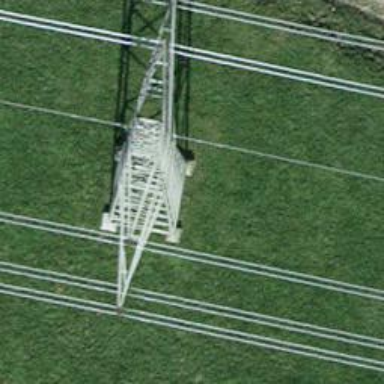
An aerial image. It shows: Towering power structure.